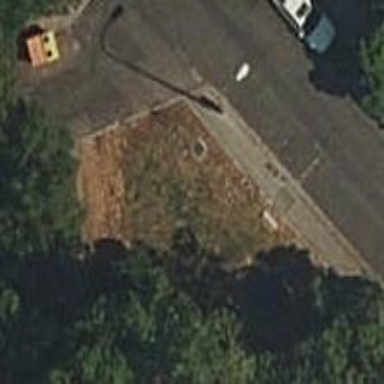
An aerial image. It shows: Bollard barrier.